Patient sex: F
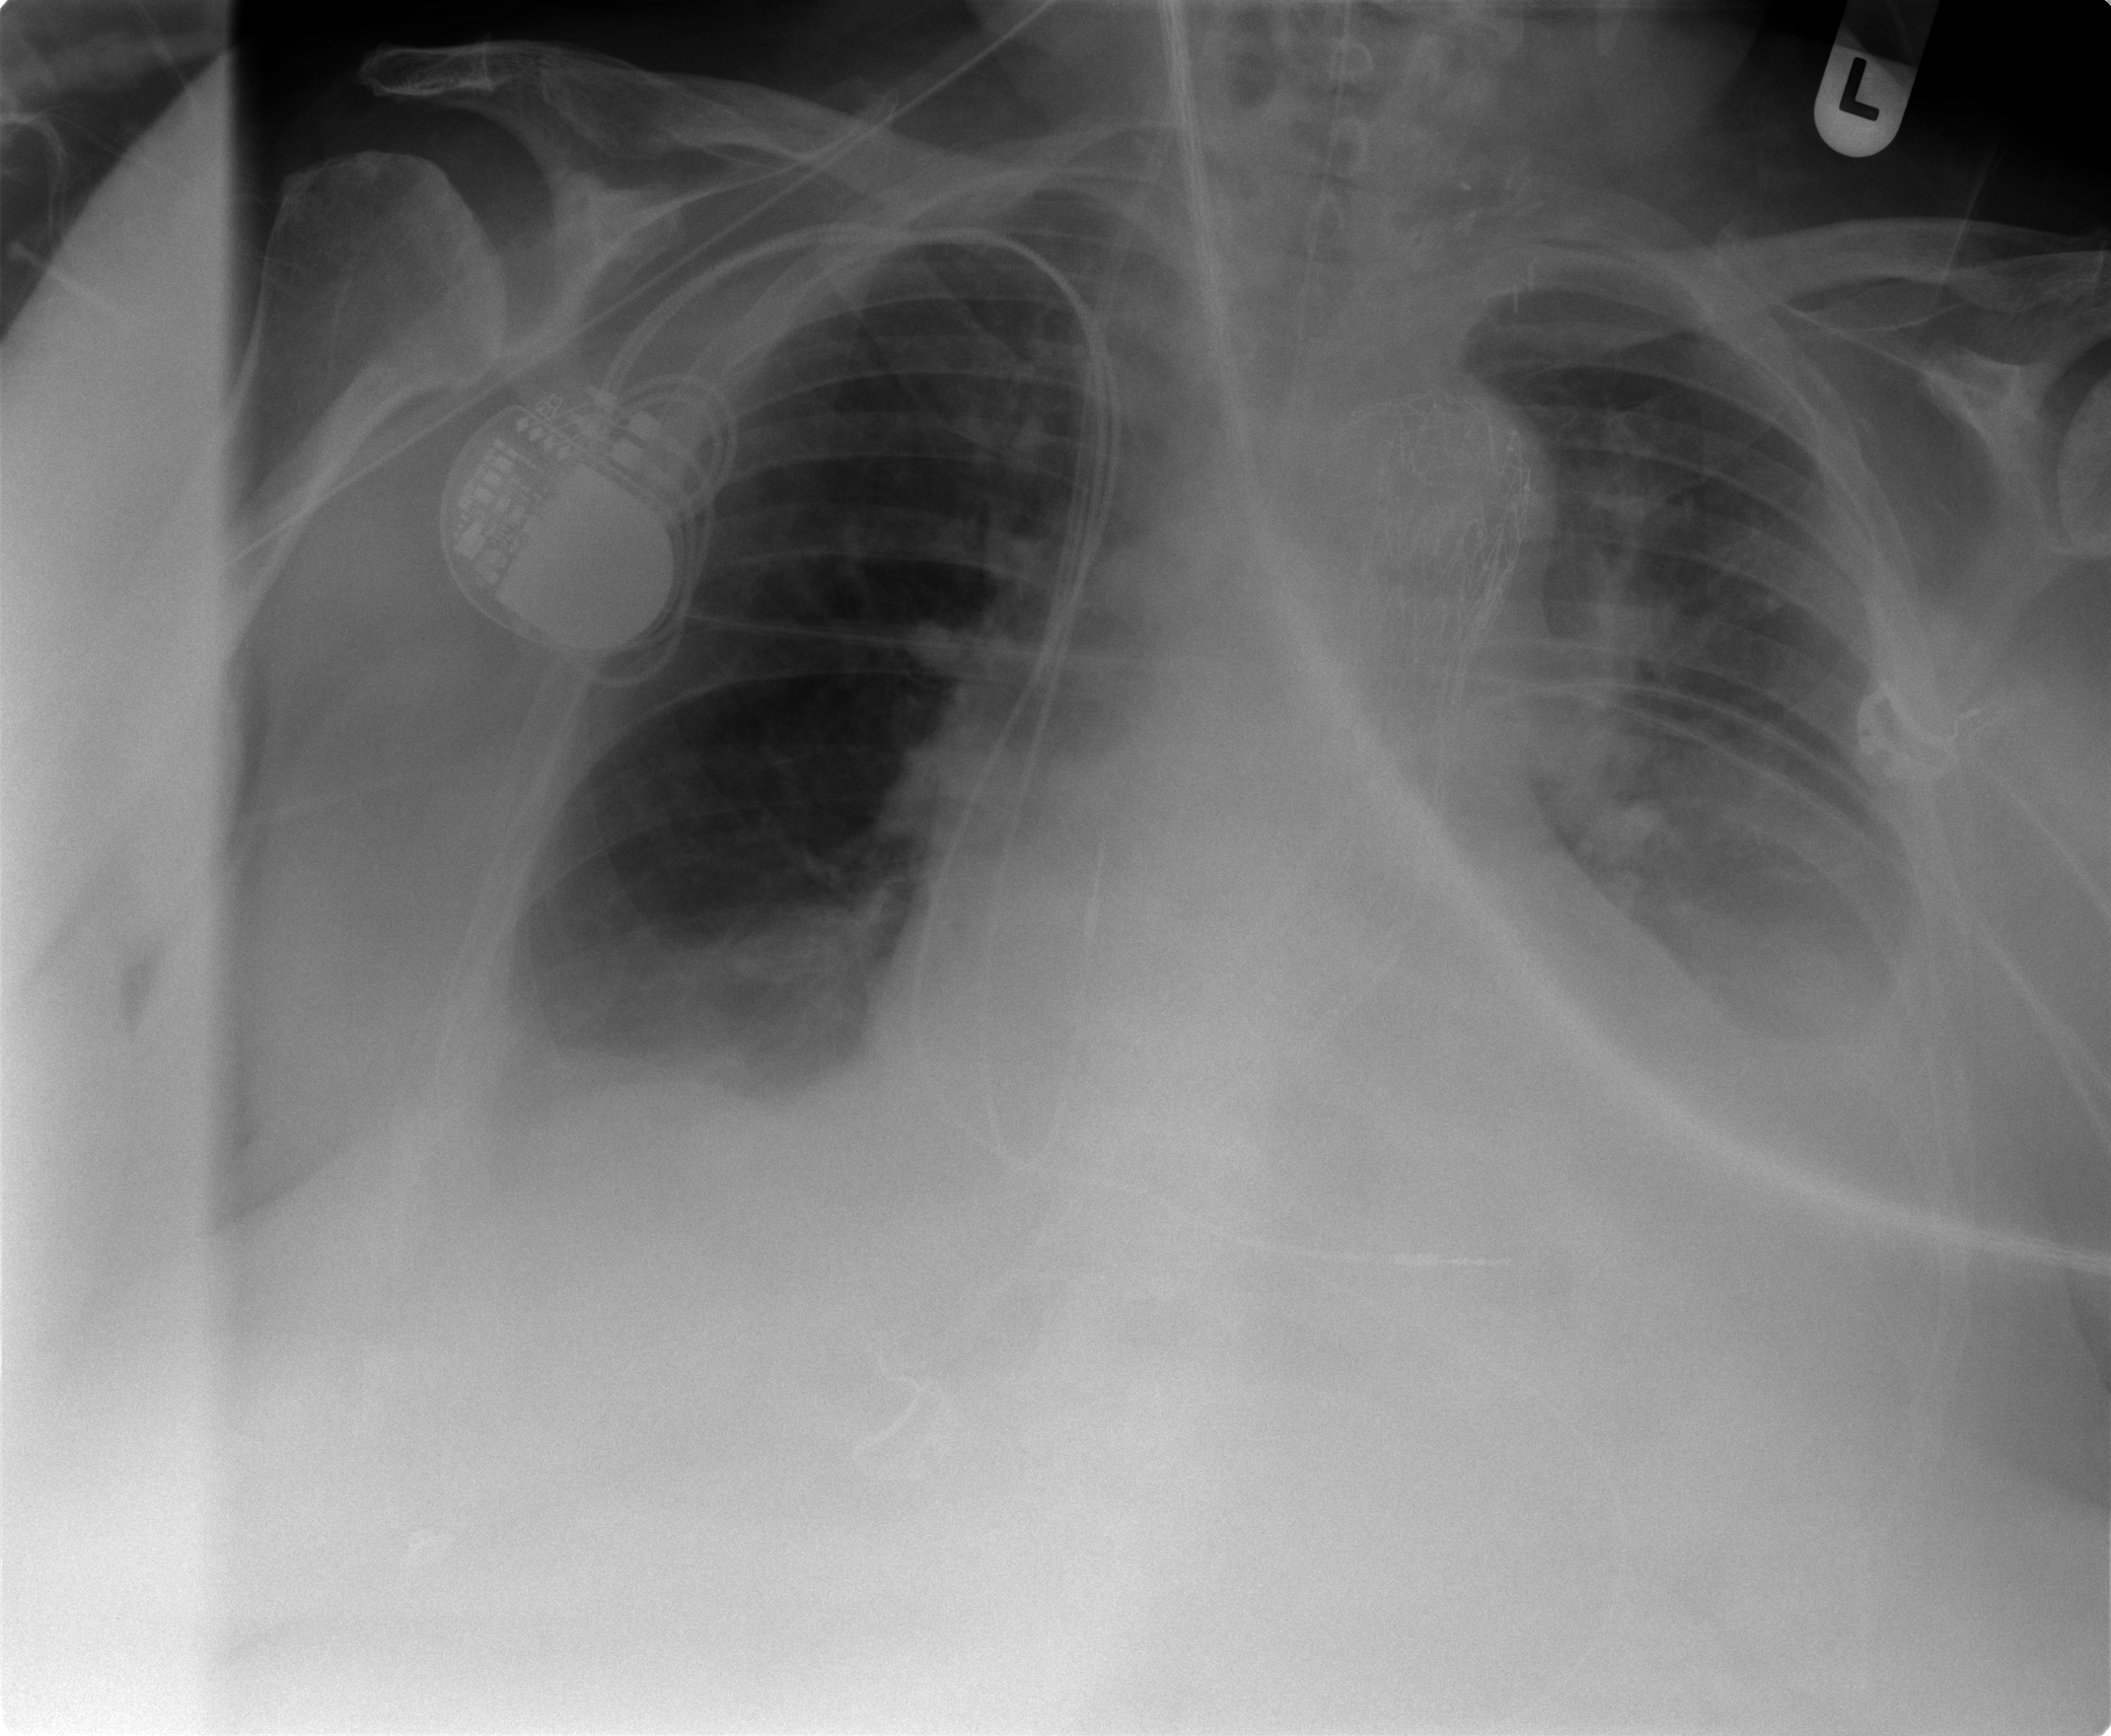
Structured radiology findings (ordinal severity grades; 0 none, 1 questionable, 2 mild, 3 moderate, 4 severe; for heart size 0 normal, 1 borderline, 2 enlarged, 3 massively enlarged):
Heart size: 2
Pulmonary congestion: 2
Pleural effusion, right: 2
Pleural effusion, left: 3
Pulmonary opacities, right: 0
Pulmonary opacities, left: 1
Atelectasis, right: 2
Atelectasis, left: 2